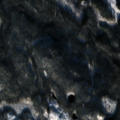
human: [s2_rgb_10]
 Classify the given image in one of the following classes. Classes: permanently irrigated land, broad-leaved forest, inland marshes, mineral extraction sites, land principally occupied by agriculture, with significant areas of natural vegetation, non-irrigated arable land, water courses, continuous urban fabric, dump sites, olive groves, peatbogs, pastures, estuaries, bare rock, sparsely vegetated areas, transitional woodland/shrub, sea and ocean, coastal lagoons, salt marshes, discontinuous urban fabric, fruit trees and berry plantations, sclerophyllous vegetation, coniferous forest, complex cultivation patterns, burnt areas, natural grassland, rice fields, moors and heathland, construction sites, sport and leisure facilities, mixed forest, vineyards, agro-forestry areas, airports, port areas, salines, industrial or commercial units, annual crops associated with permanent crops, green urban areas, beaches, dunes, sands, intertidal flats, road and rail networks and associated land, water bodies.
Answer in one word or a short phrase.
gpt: coniferous forest, mixed forest, transitional woodland/shrub